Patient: sex M, age 72
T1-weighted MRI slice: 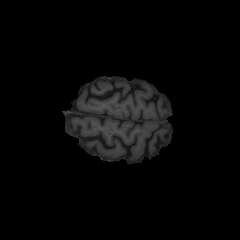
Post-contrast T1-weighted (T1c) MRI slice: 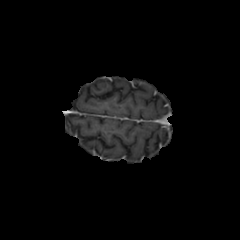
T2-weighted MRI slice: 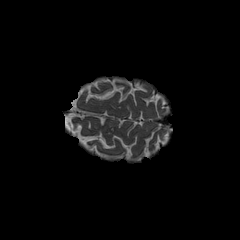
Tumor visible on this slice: no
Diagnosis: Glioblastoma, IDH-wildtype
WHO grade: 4